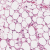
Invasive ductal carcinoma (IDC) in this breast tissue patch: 0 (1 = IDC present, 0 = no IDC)